Question: I'm doing a character animation editor.
My character is represented in a QTreeView like this
- - - - - - - - -
And etc.
There is a basic abstract 'Item' class that 'Character', 'Animation' and 'Frame' inherits from.
The restrictions are:
- 'Character''Animation'- 'Animations''Frame'- 'Frame'
Now, everything that inherits from 'Item' have a name. Then every type of item adds its own attributes ('Animation' can have Wrap mode, FPS; 'Frame' can have duration).
So each level of the tree has different data set.
Now I want to add another widget that allows editing the data of each 'Item'. The widget will be broken into 3 parts (sections): Data related to character, data related to animation and data related to frame.
When the user selects an item in the tree, the widget will autofill itself according to the following rules:
1. If selected item is Character => Fill only character section
2. If selected item is Animation => Fill the animation section + do step 1 with the character that is the parent of this animation
3. If selected item is Frame => Fill the frame section + do step 2 with the animation that is the parent of this frame
I can distinguish between selected items (I can tell if it either Character, Animation of Frame). I can access the parent item from the selected child.
My problem is that I don't know how to map the data between my tree's model and the editing widgets. I looked into QDataWidgetMapper but it does not help, it looks like it works on models that have the same item, while my model have different items per level.
I might have a major design flaw, or I simply don't know how to achieve what I'm trying to implement.
I'd like some guidance.
P.S.
Here is an image of the main screen hierarchy and the 3 sections

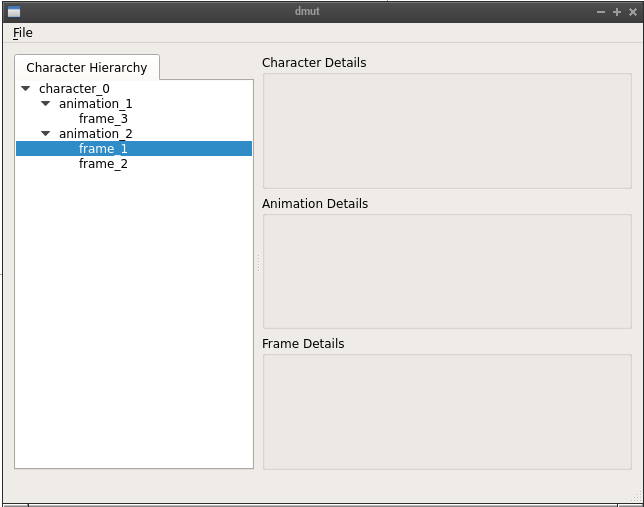
Answer: Summary, from comments:
1. Use QDataWidgetMapper for data mapping. You may create 3 mapping. For each frame.
2. Use QStackedWidget for editor frames
3. On each selection change - set mapping and show necessary widget.